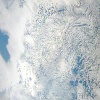
Label: cloud